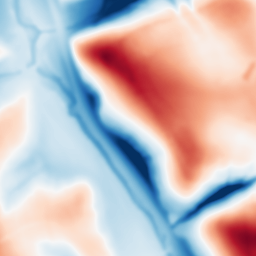
Category: multiscale
Decomposition family: dog_multiscale
Decomposition parameters: sigma_ratio: 1.6
n_scales: 6
base_sigma: 2
Upsampling method: quadratic
Upsampling parameters: scale: 4
Upsampling scale: 4